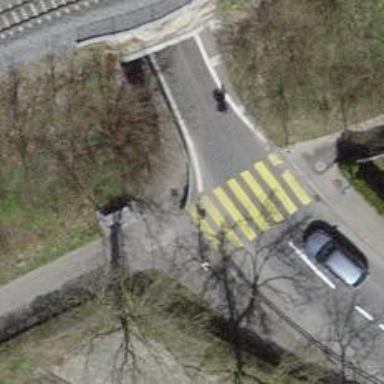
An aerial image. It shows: Crossing with traffic signals.